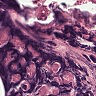
Metastatic tissue present: no